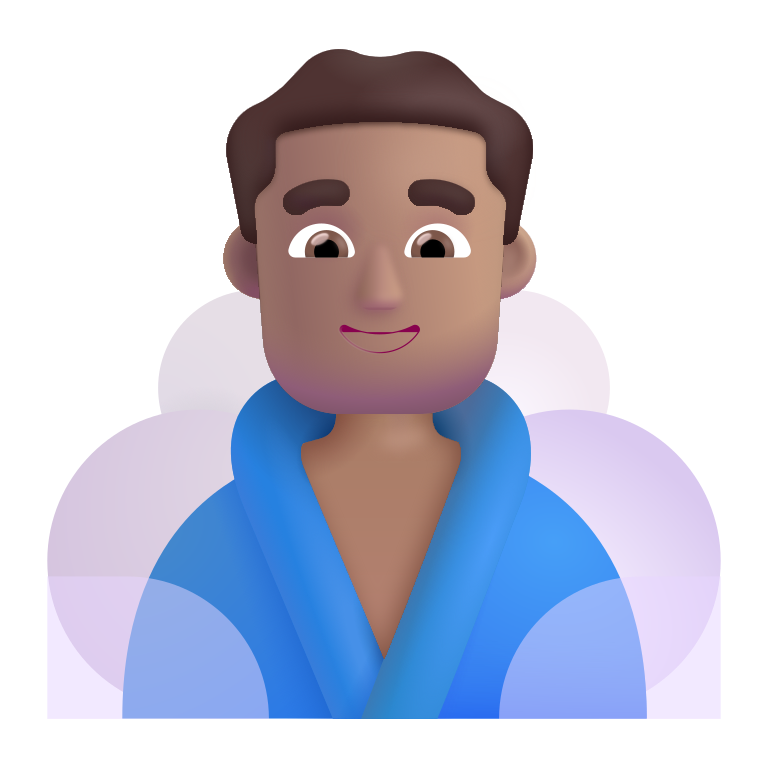
man in steamy room color